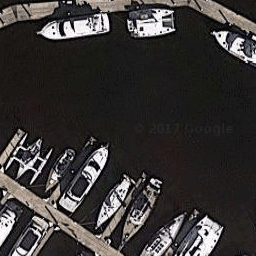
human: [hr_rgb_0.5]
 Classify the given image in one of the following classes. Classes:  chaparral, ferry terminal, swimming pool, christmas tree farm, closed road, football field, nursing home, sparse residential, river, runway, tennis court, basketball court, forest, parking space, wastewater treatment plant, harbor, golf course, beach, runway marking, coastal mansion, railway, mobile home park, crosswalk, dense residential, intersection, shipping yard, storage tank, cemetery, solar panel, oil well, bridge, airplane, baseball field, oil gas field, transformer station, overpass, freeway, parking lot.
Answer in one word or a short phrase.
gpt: harbor